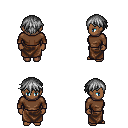
a pixel art fantasy rpg character, female body template, human, dark skin, brown long-sleeve shirt, robe skirt, gray short bangs hairstyle, four views (front, back, left, right), 2x2 character sprite sheet, small pixel art, hard edges, no anti-aliasing